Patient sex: F
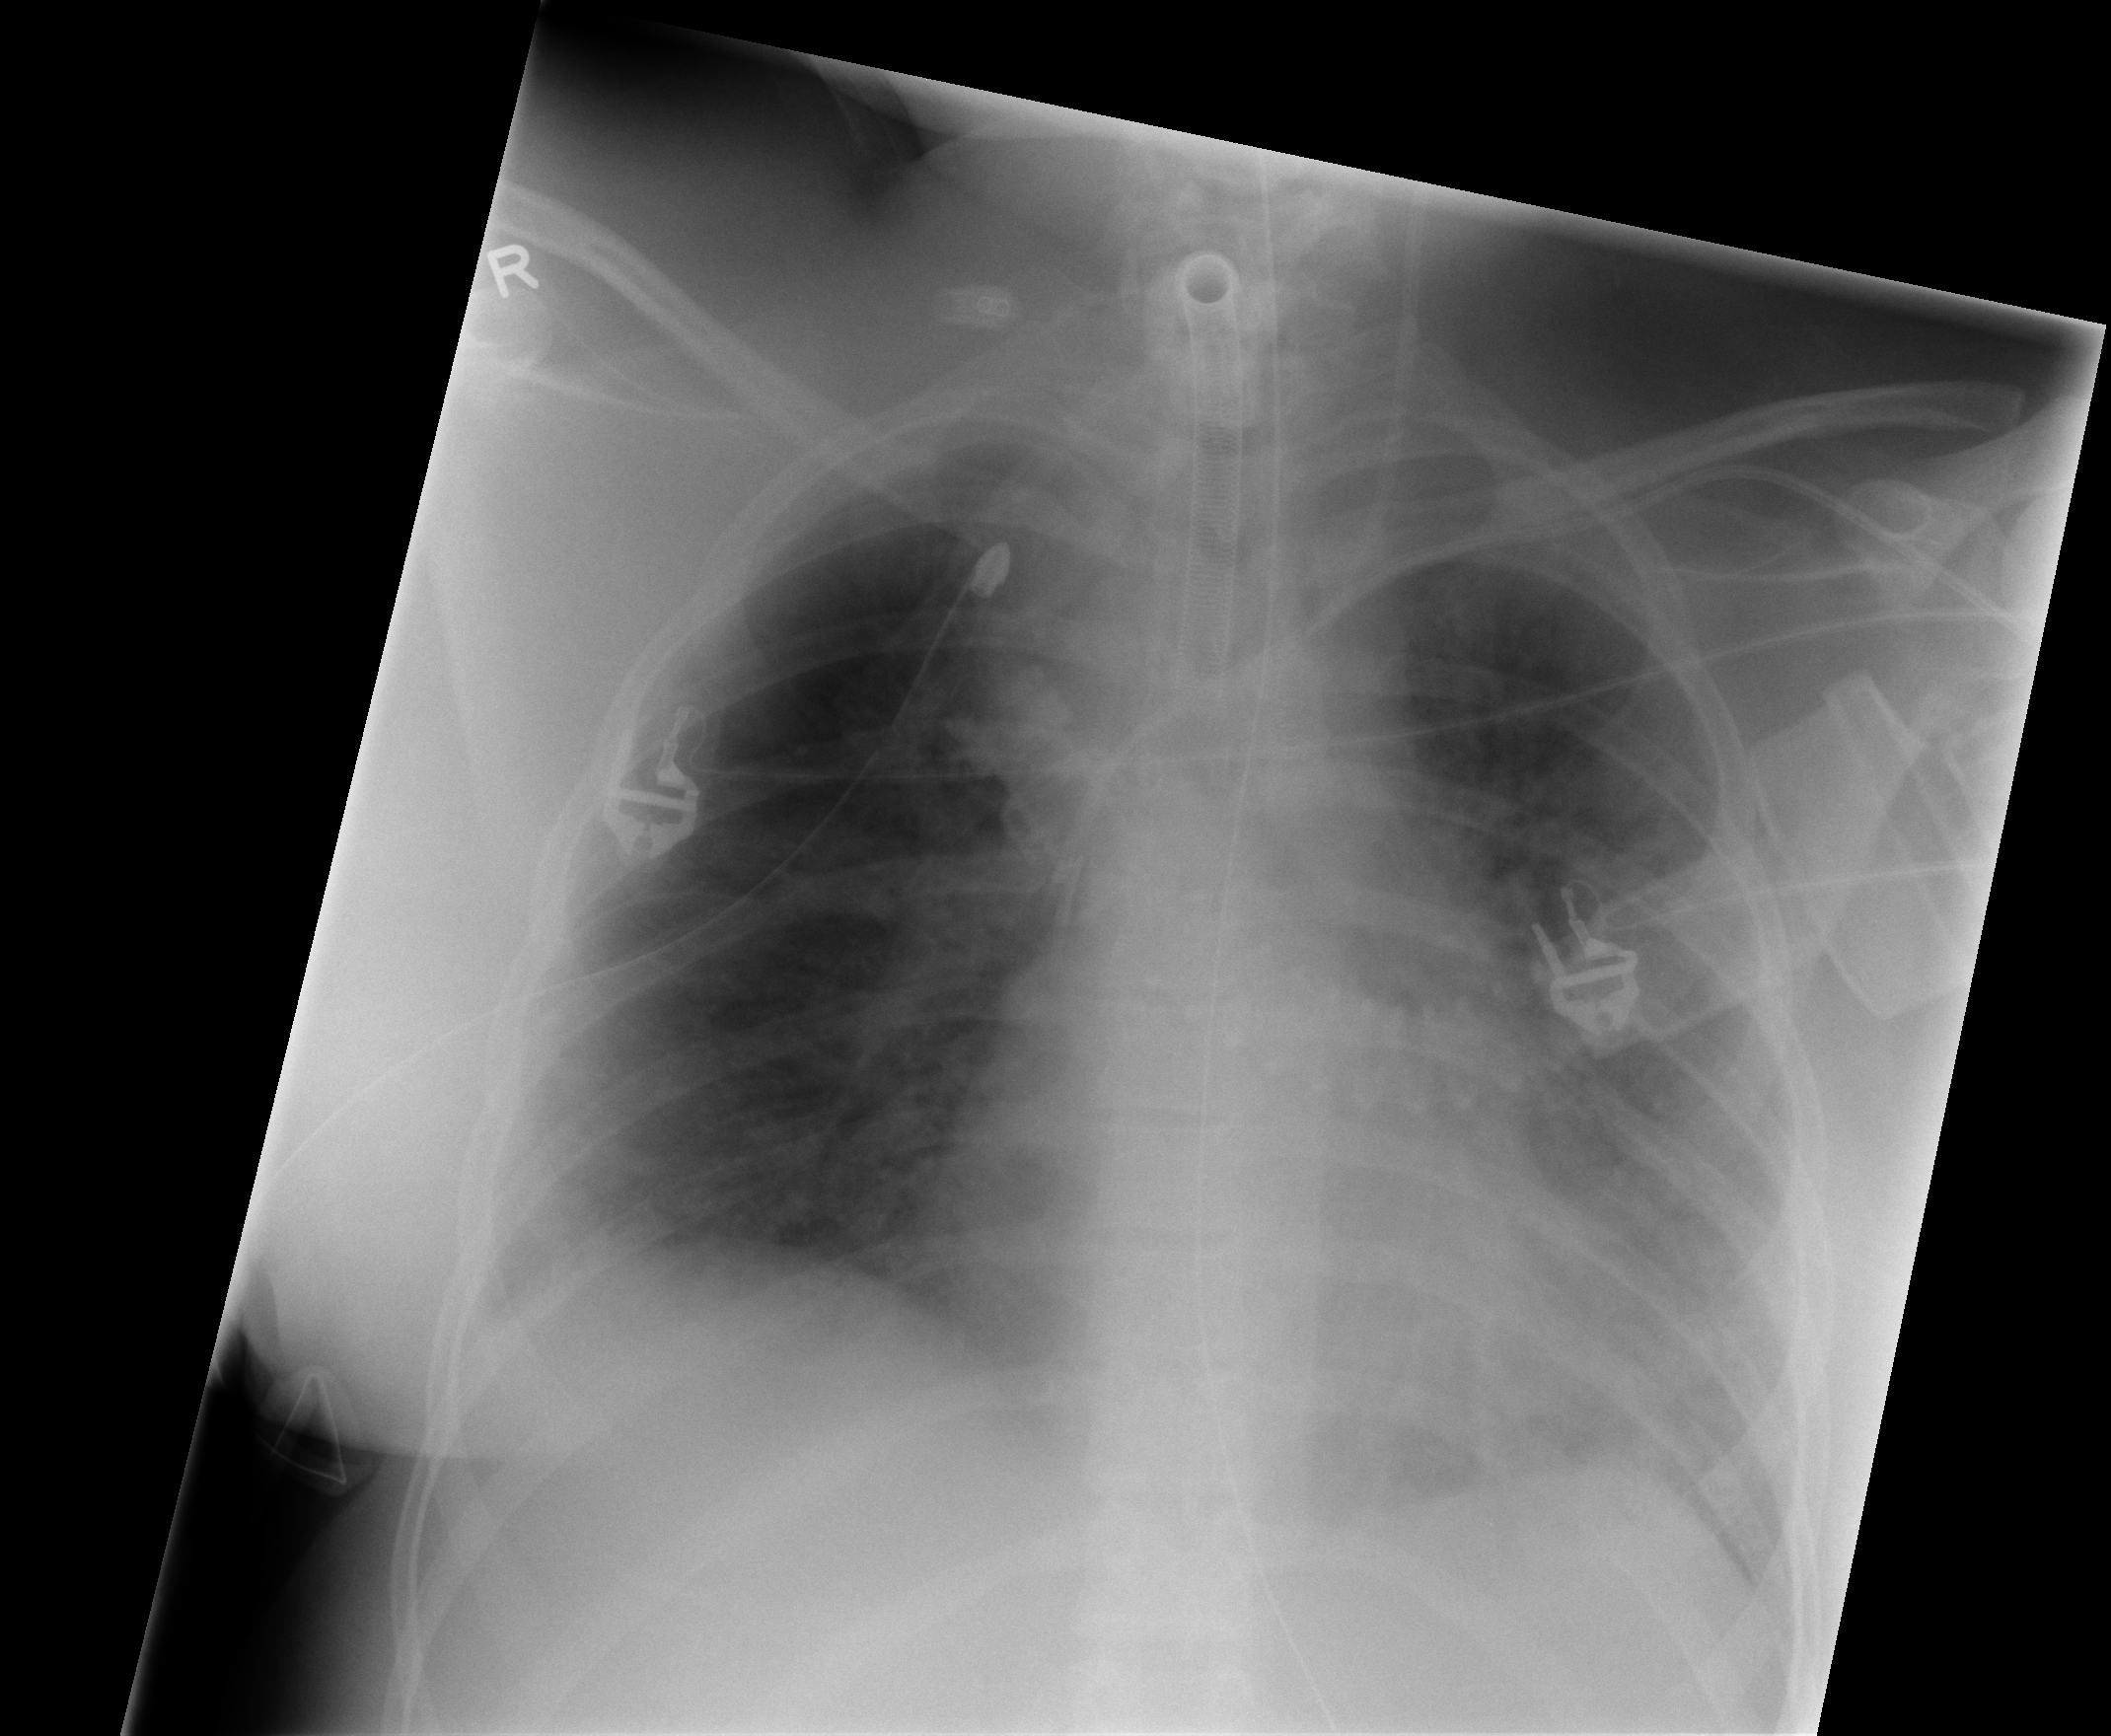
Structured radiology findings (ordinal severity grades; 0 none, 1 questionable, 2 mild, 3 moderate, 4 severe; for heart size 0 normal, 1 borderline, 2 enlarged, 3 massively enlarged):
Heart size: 0
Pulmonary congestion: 1
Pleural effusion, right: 1
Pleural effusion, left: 1
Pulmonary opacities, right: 2
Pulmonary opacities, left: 3
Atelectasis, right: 2
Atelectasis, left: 3